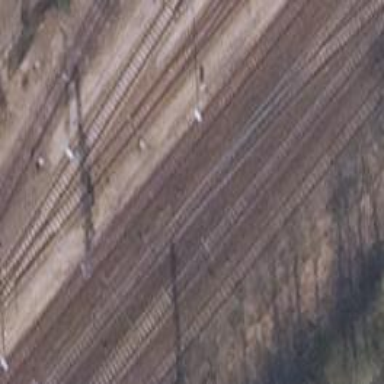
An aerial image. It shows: Railway track with contact lines for electrification.